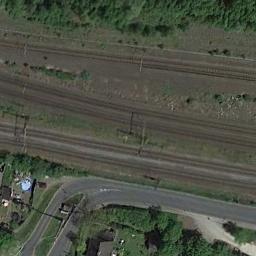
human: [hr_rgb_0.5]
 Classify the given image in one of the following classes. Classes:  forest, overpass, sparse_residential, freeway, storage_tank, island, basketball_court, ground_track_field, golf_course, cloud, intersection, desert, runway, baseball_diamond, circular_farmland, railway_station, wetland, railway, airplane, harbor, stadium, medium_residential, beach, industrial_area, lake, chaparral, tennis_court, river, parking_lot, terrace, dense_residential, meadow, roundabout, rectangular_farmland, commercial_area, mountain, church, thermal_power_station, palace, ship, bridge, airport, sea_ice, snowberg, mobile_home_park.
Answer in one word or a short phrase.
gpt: railway